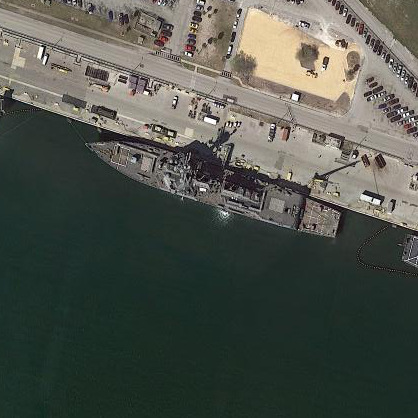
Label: destroyer